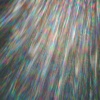
Label: sunburn